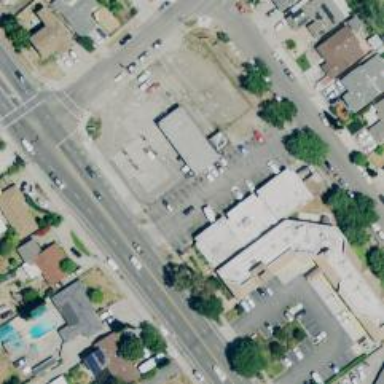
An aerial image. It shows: Convenience shop.